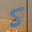
Label: 5